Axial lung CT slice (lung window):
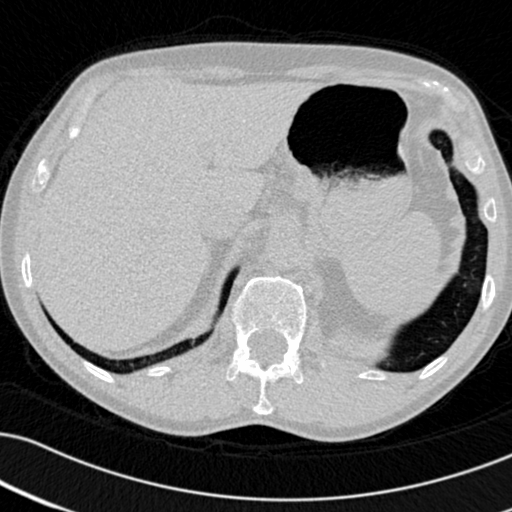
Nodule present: no